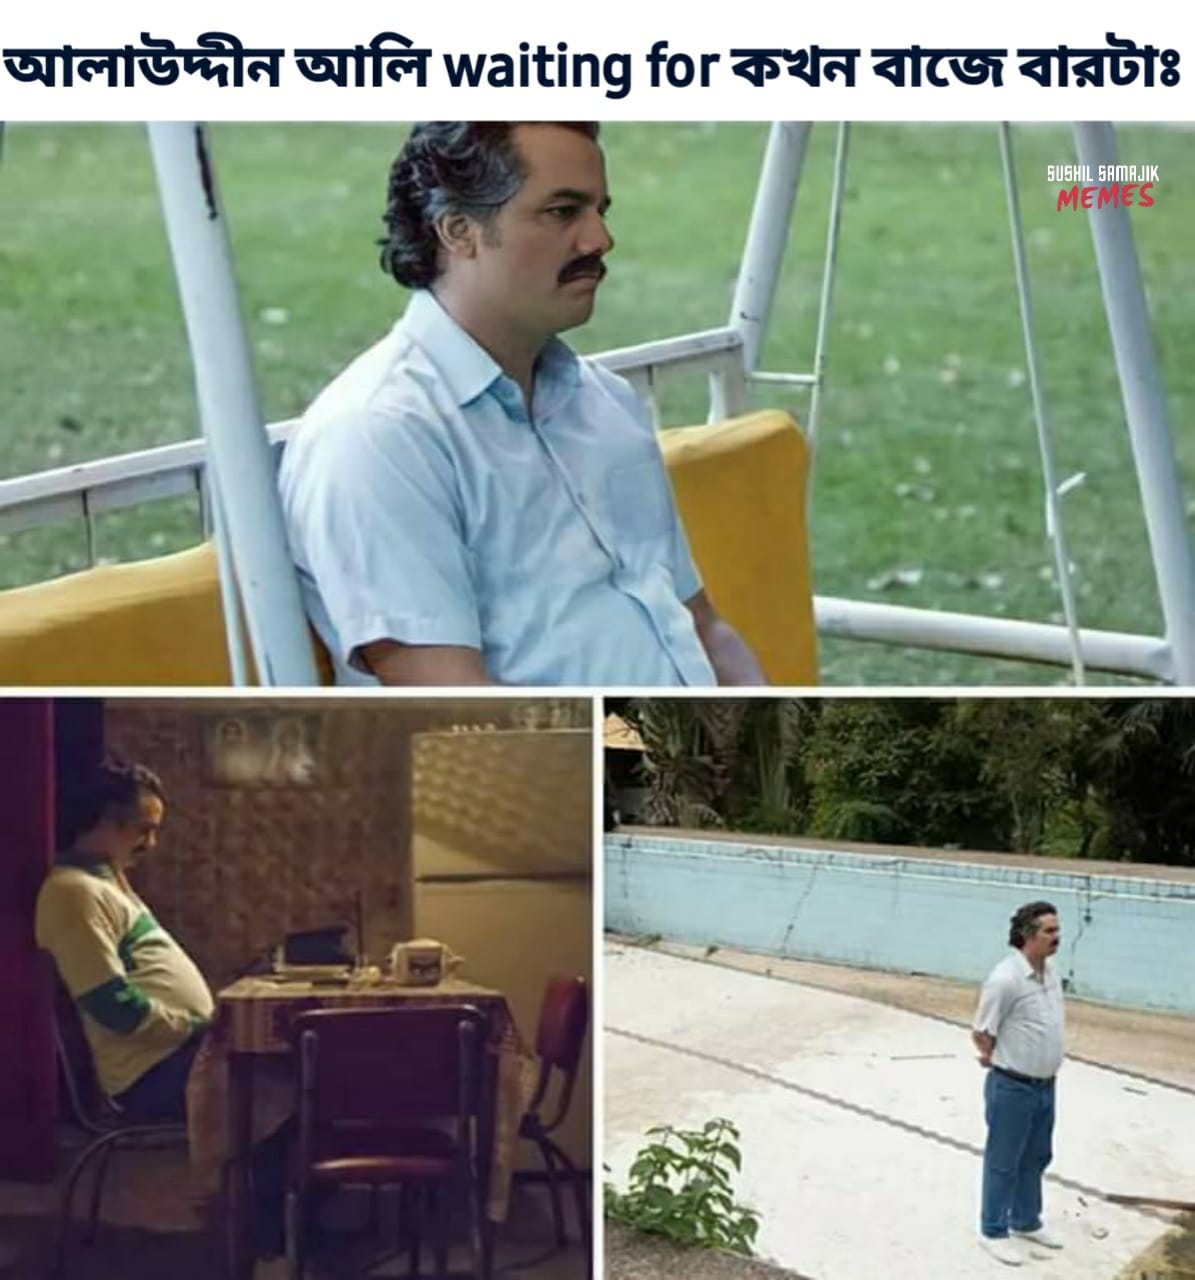
Caption: আলাউদ্দীন আলি waiting for  কখন বাজে বারটাঃ
Label: non-hate